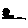
Label: zigzag